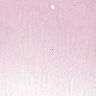
Metastatic tissue present: no